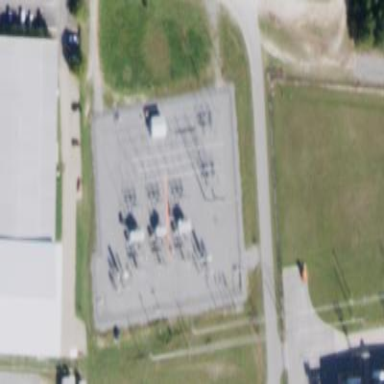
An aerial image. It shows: Industrial substation surrounded by fence.